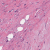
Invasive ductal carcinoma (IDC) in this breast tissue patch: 1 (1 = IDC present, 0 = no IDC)